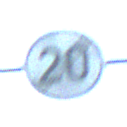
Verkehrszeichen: EndeGeschwindigkeit20
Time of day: SunriseSunset
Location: Outdoor (Nature)
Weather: Clear
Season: Winter
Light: Natural